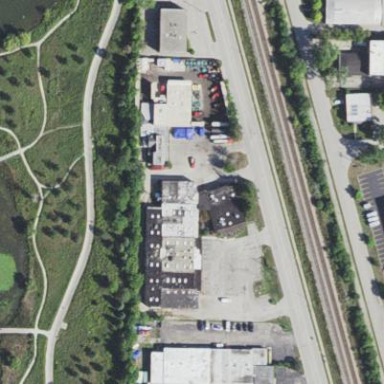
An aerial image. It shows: Industrial building.